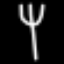
Label: fork